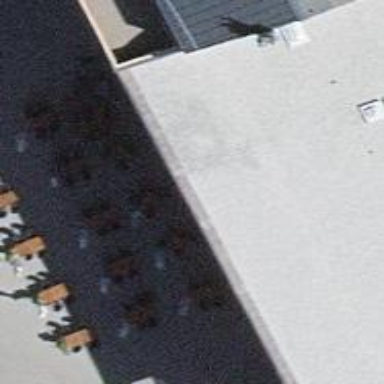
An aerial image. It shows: Bar.